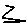
Label: zigzag